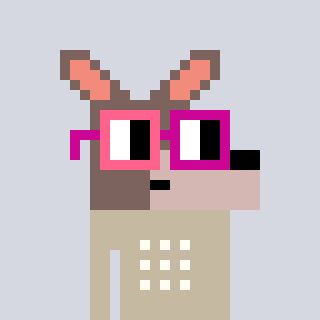
a pixel art character with square pink and red glasses, a kangaroo-shaped head and a bege-colored body on a cool background